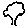
Label: tree